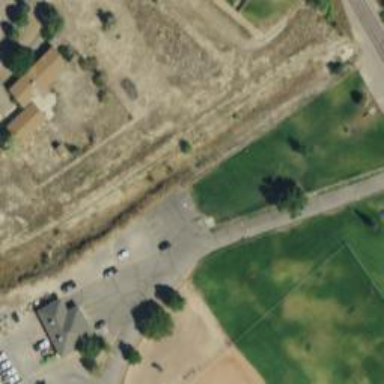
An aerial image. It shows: Dog park with grassy area enclosed by fence.